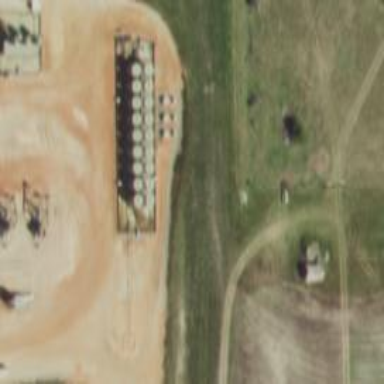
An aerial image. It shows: Storage tank with man-made structure.